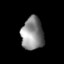
Tissue: lung
Cell type: Epithelial cells
Senescence score: 0.1128
Nuclear area (px): 709
Mean DAPI intensity: 137.247